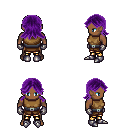
a pixel art fantasy rpg character, male body template, human, dark skin, leather chest armor, gold greaves, purple loose hair, metal gloves, metal boots, four views (front, back, left, right), 2x2 character sprite sheet, small pixel art, hard edges, no anti-aliasing